Aerial crown-view tile of a tropical tree (Barro Colorado Island, Panama), acquired 20250715:
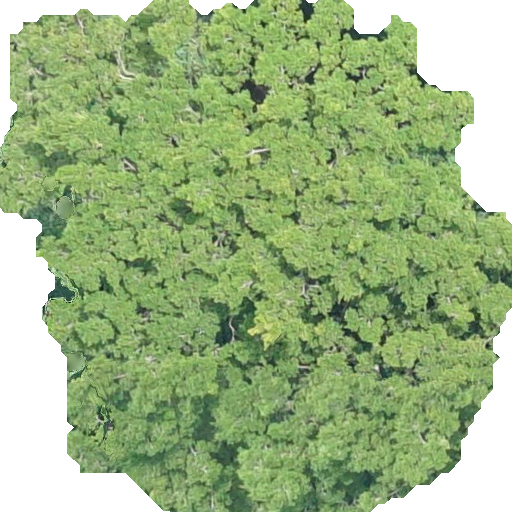
Species: Brosimum alicastrum
GBIF accepted scientific name: Brosimum alicastrum
Crown area: 320.325 m²